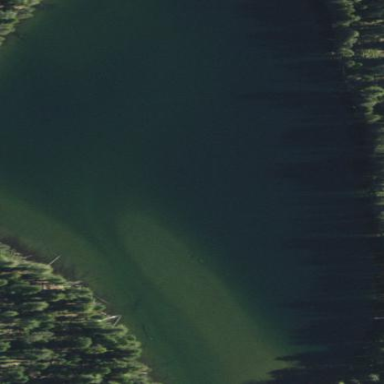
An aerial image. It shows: Lake with natural water.